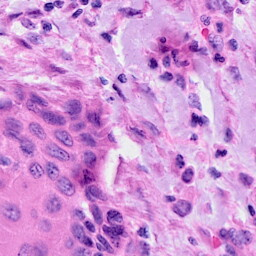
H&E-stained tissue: Cervix